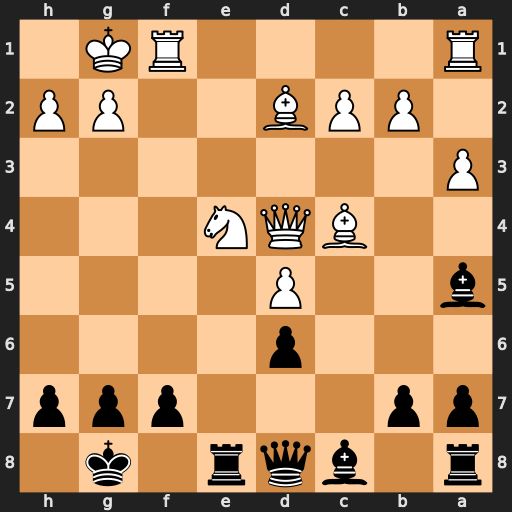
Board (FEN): r1bqr1k1/pp3ppp/3p4/b2P4/2BQN3/P7/1PPB2PP/R4RK1
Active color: b
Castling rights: -
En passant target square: -
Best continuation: Bb6 Nc5 Bxc5 Qxc5 dxc5